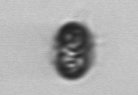
Label: Mesodinium